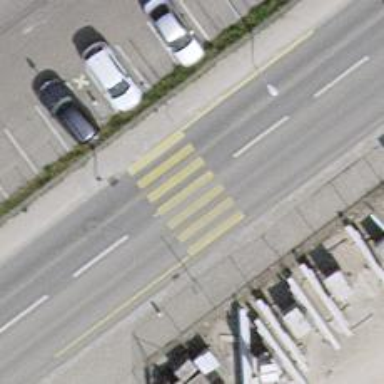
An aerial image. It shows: Footway with asphalt surface and crossing.